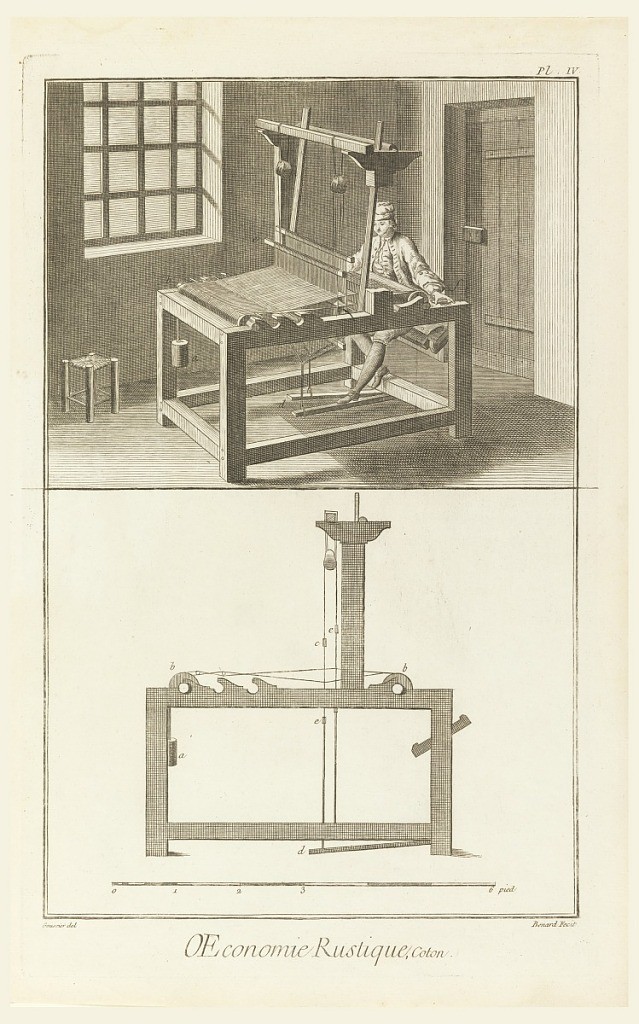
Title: Plate IV of "Travail et emploi du Coton" from Diderot's Encyclopia, Vol. I
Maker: Robert Bénard, French, 1734–1772
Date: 1762
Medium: Engraving on white paper
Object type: Print
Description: Upper register, a man seated, weaving cotton, in a room. Lower register, the loom shown from the side, parts lettered.